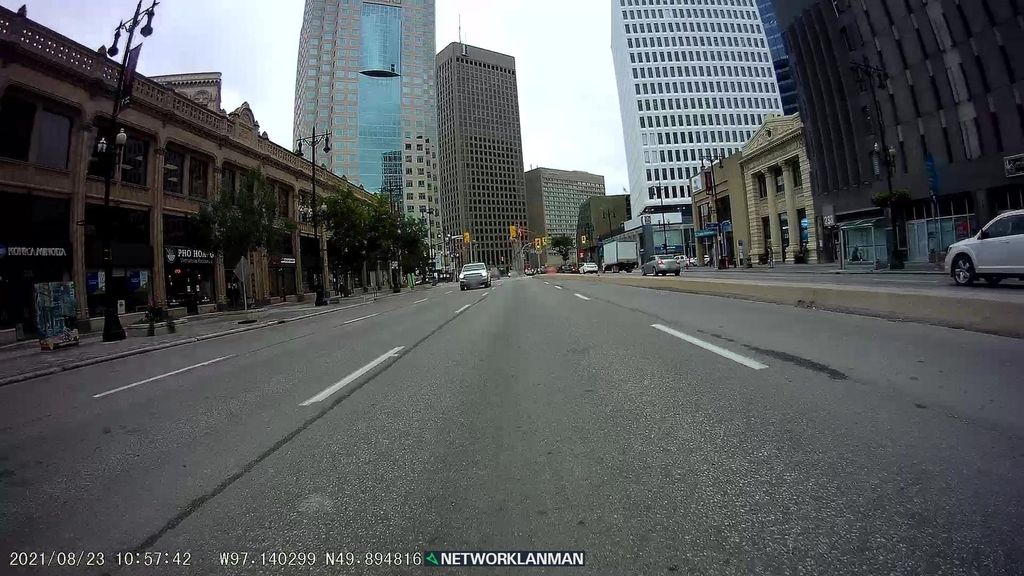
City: winnipeg